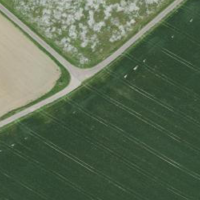
EUNIS habitat code: 44
Species observed at this site:
Agrostemma githago